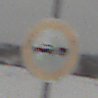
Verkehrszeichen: VerbotPersonenkraftwagenMitAnhaenger
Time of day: MorningAfternoon
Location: Outdoor (Nature)
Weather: Overcast
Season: Winter
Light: Natural